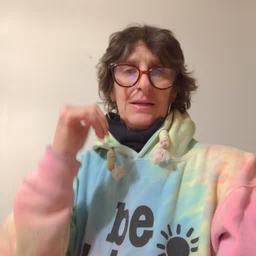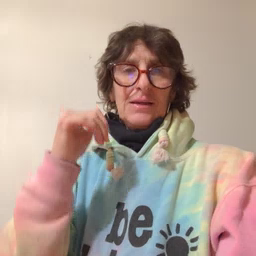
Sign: wake